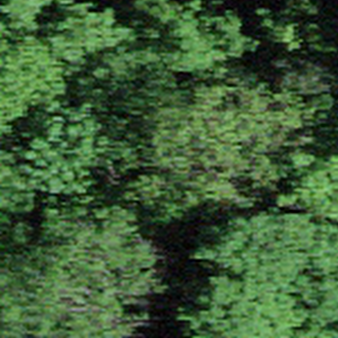
Label: other